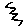
Label: zigzag